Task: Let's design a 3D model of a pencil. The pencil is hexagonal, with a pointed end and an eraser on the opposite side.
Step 51:
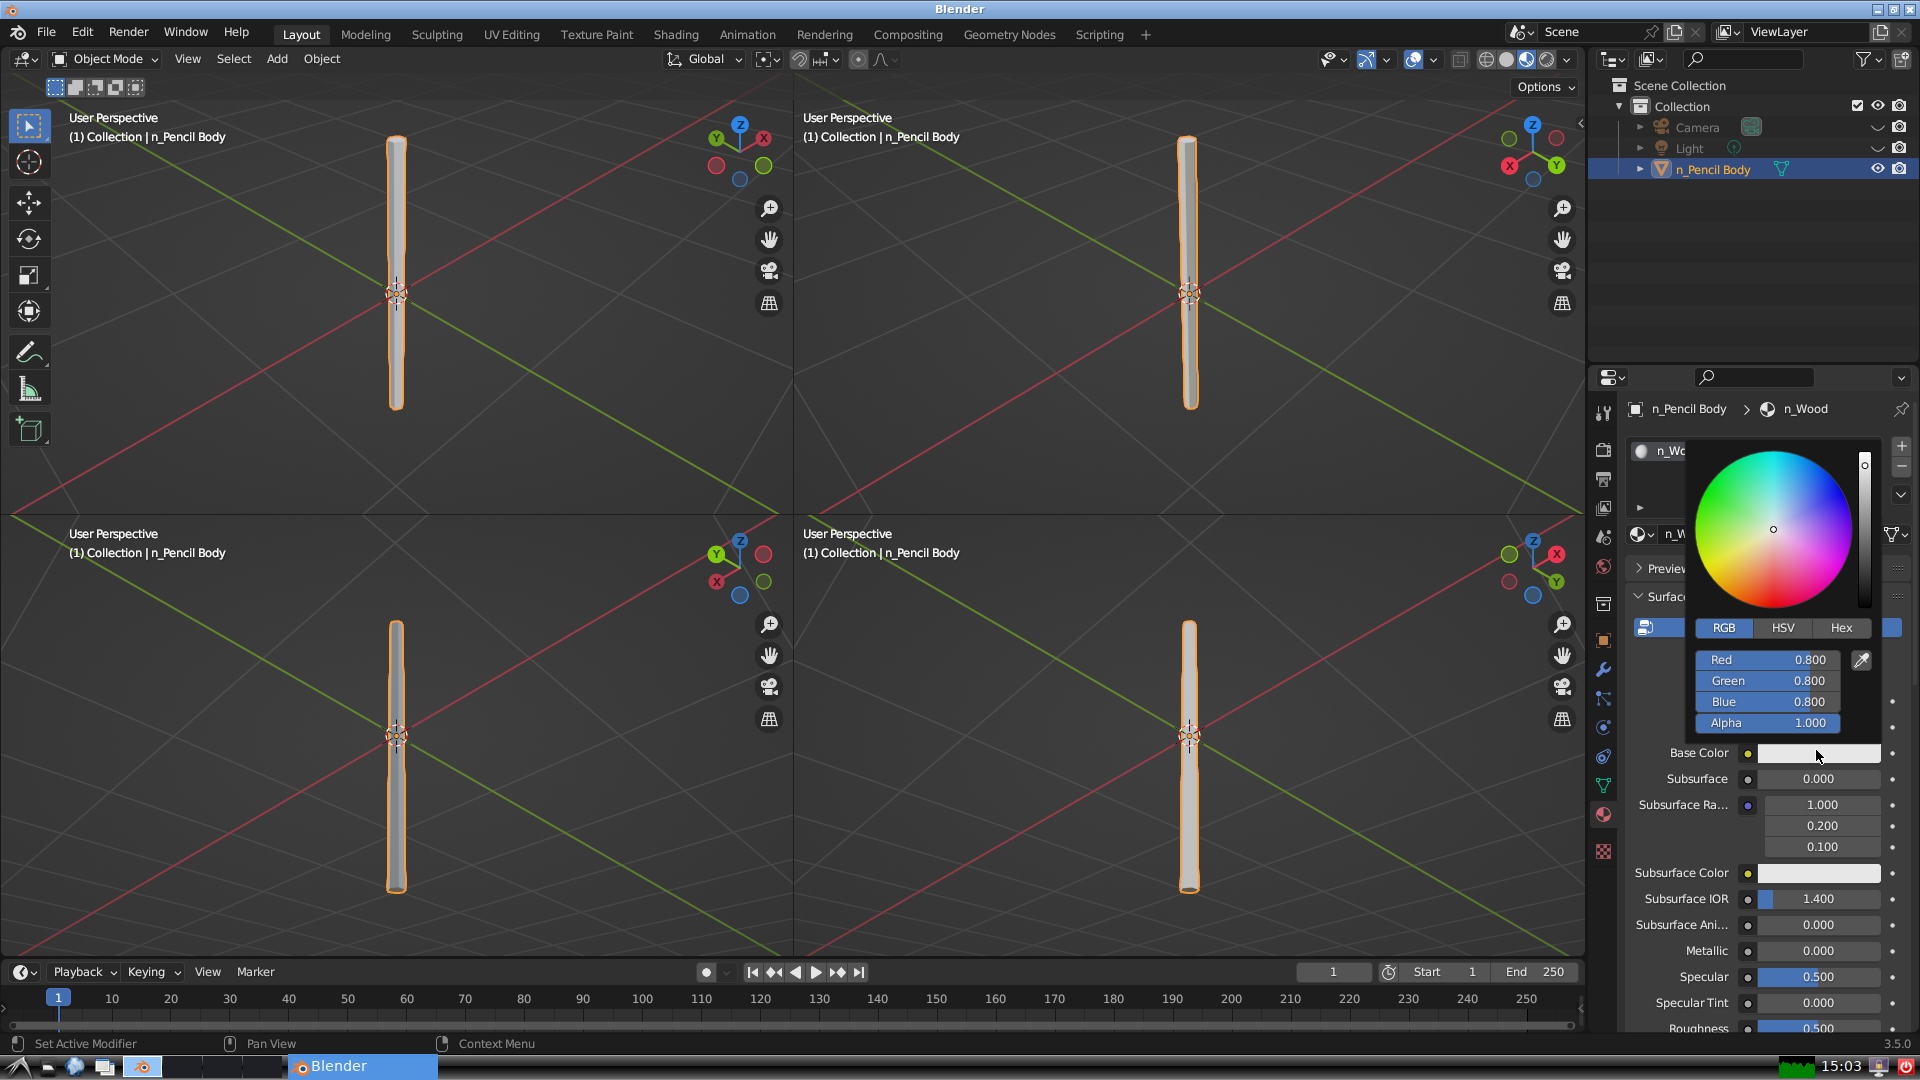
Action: {"mouse_move": [1725, 625]}